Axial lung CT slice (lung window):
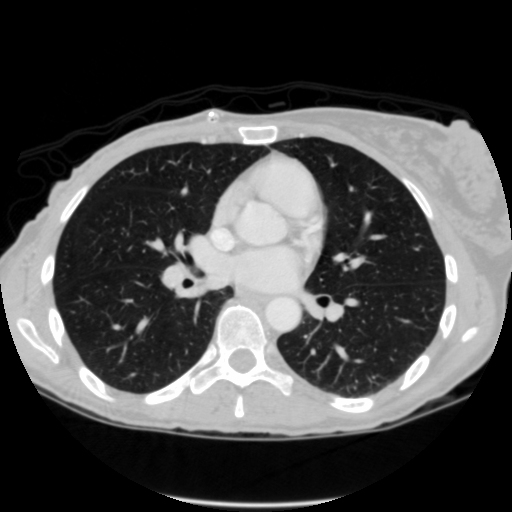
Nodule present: no